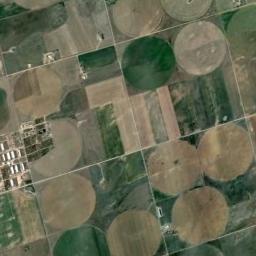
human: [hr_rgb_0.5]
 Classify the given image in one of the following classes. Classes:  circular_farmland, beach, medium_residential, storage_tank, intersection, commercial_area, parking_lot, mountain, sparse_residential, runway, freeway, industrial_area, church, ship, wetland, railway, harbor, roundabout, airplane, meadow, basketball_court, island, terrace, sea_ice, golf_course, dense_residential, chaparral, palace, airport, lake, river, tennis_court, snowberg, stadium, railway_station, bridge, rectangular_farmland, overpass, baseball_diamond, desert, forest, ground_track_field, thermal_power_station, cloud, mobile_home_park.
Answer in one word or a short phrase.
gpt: circular_farmland